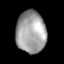
Tissue: lung
Cell type: Endothelial cells
Senescence score: 0.144
Nuclear area (px): 1222
Mean DAPI intensity: 160.071